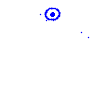
Particle: pion